Question: What I'm trying to do LOOKS simple, but I can't seem to figure out how to do it.
As you can see in my image there are a couple of red lines that go across the bottom, then bend upwards close to the right side.
Is there a way in CSS to draw a line like this?

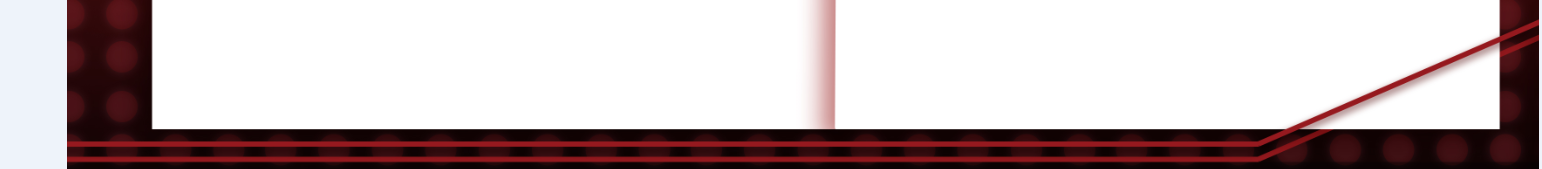
Answer: You can create angled lines in CSS by using skew transforms ('transform: skew(Xdeg)'). Below is a sample snippet:
'''
.shape {
height: 50px;
width: 200px;
border-bottom: 2px solid red;
border-right: 2px solid red;
-moz-transform: skew(-45deg);
-webkit-transform: skew(-45deg);
transform: skew(-45deg);
}
'''
'''
<div class="shape"></div>
'''
---
Double line with one above the content area and one behind it can also be done using a single element (and a couple of pseudos) like in the below snippet:
'''
.shape:before {
position: absolute;
bottom: -5px;
left: -5px;
content: '';
height: 50px;
width: 100%;
border-bottom: 3px solid red;
border-right: 4px solid red;
-webkit-transform: skew(-45deg);
-moz-transform: skew(-45deg);
transform: skew(-45deg);
}
.shape:after {
position: absolute;
content: '';
bottom: -10px;
left: 0px;
height: 55px;
width: 100%;
border-bottom: 3px solid red;
border-right: 4px solid red;
-webkit-transform: skew(-45deg);
-moz-transform: skew(-45deg);
transform: skew(-45deg);
z-index: -1;
}
.shape {
position: relative;
height: 80px;
width: 400px;
background: whitesmoke;
}
'''
'''
<div class="shape">
Some text that goes within the element...
</div>
'''